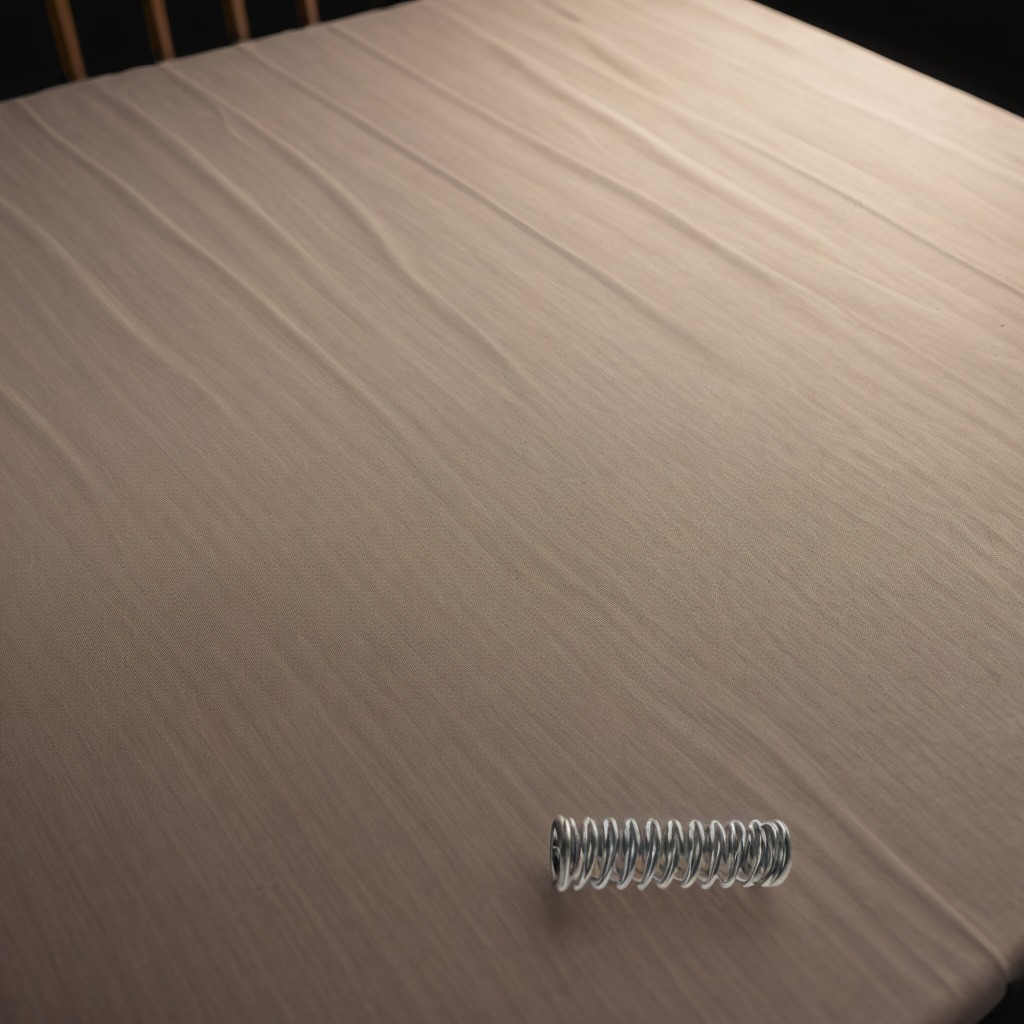
A coiled metal spring lies on a wooden table.